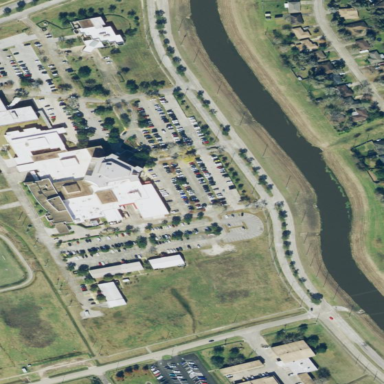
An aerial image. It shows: Healthcare facility identified as hospital.